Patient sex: M
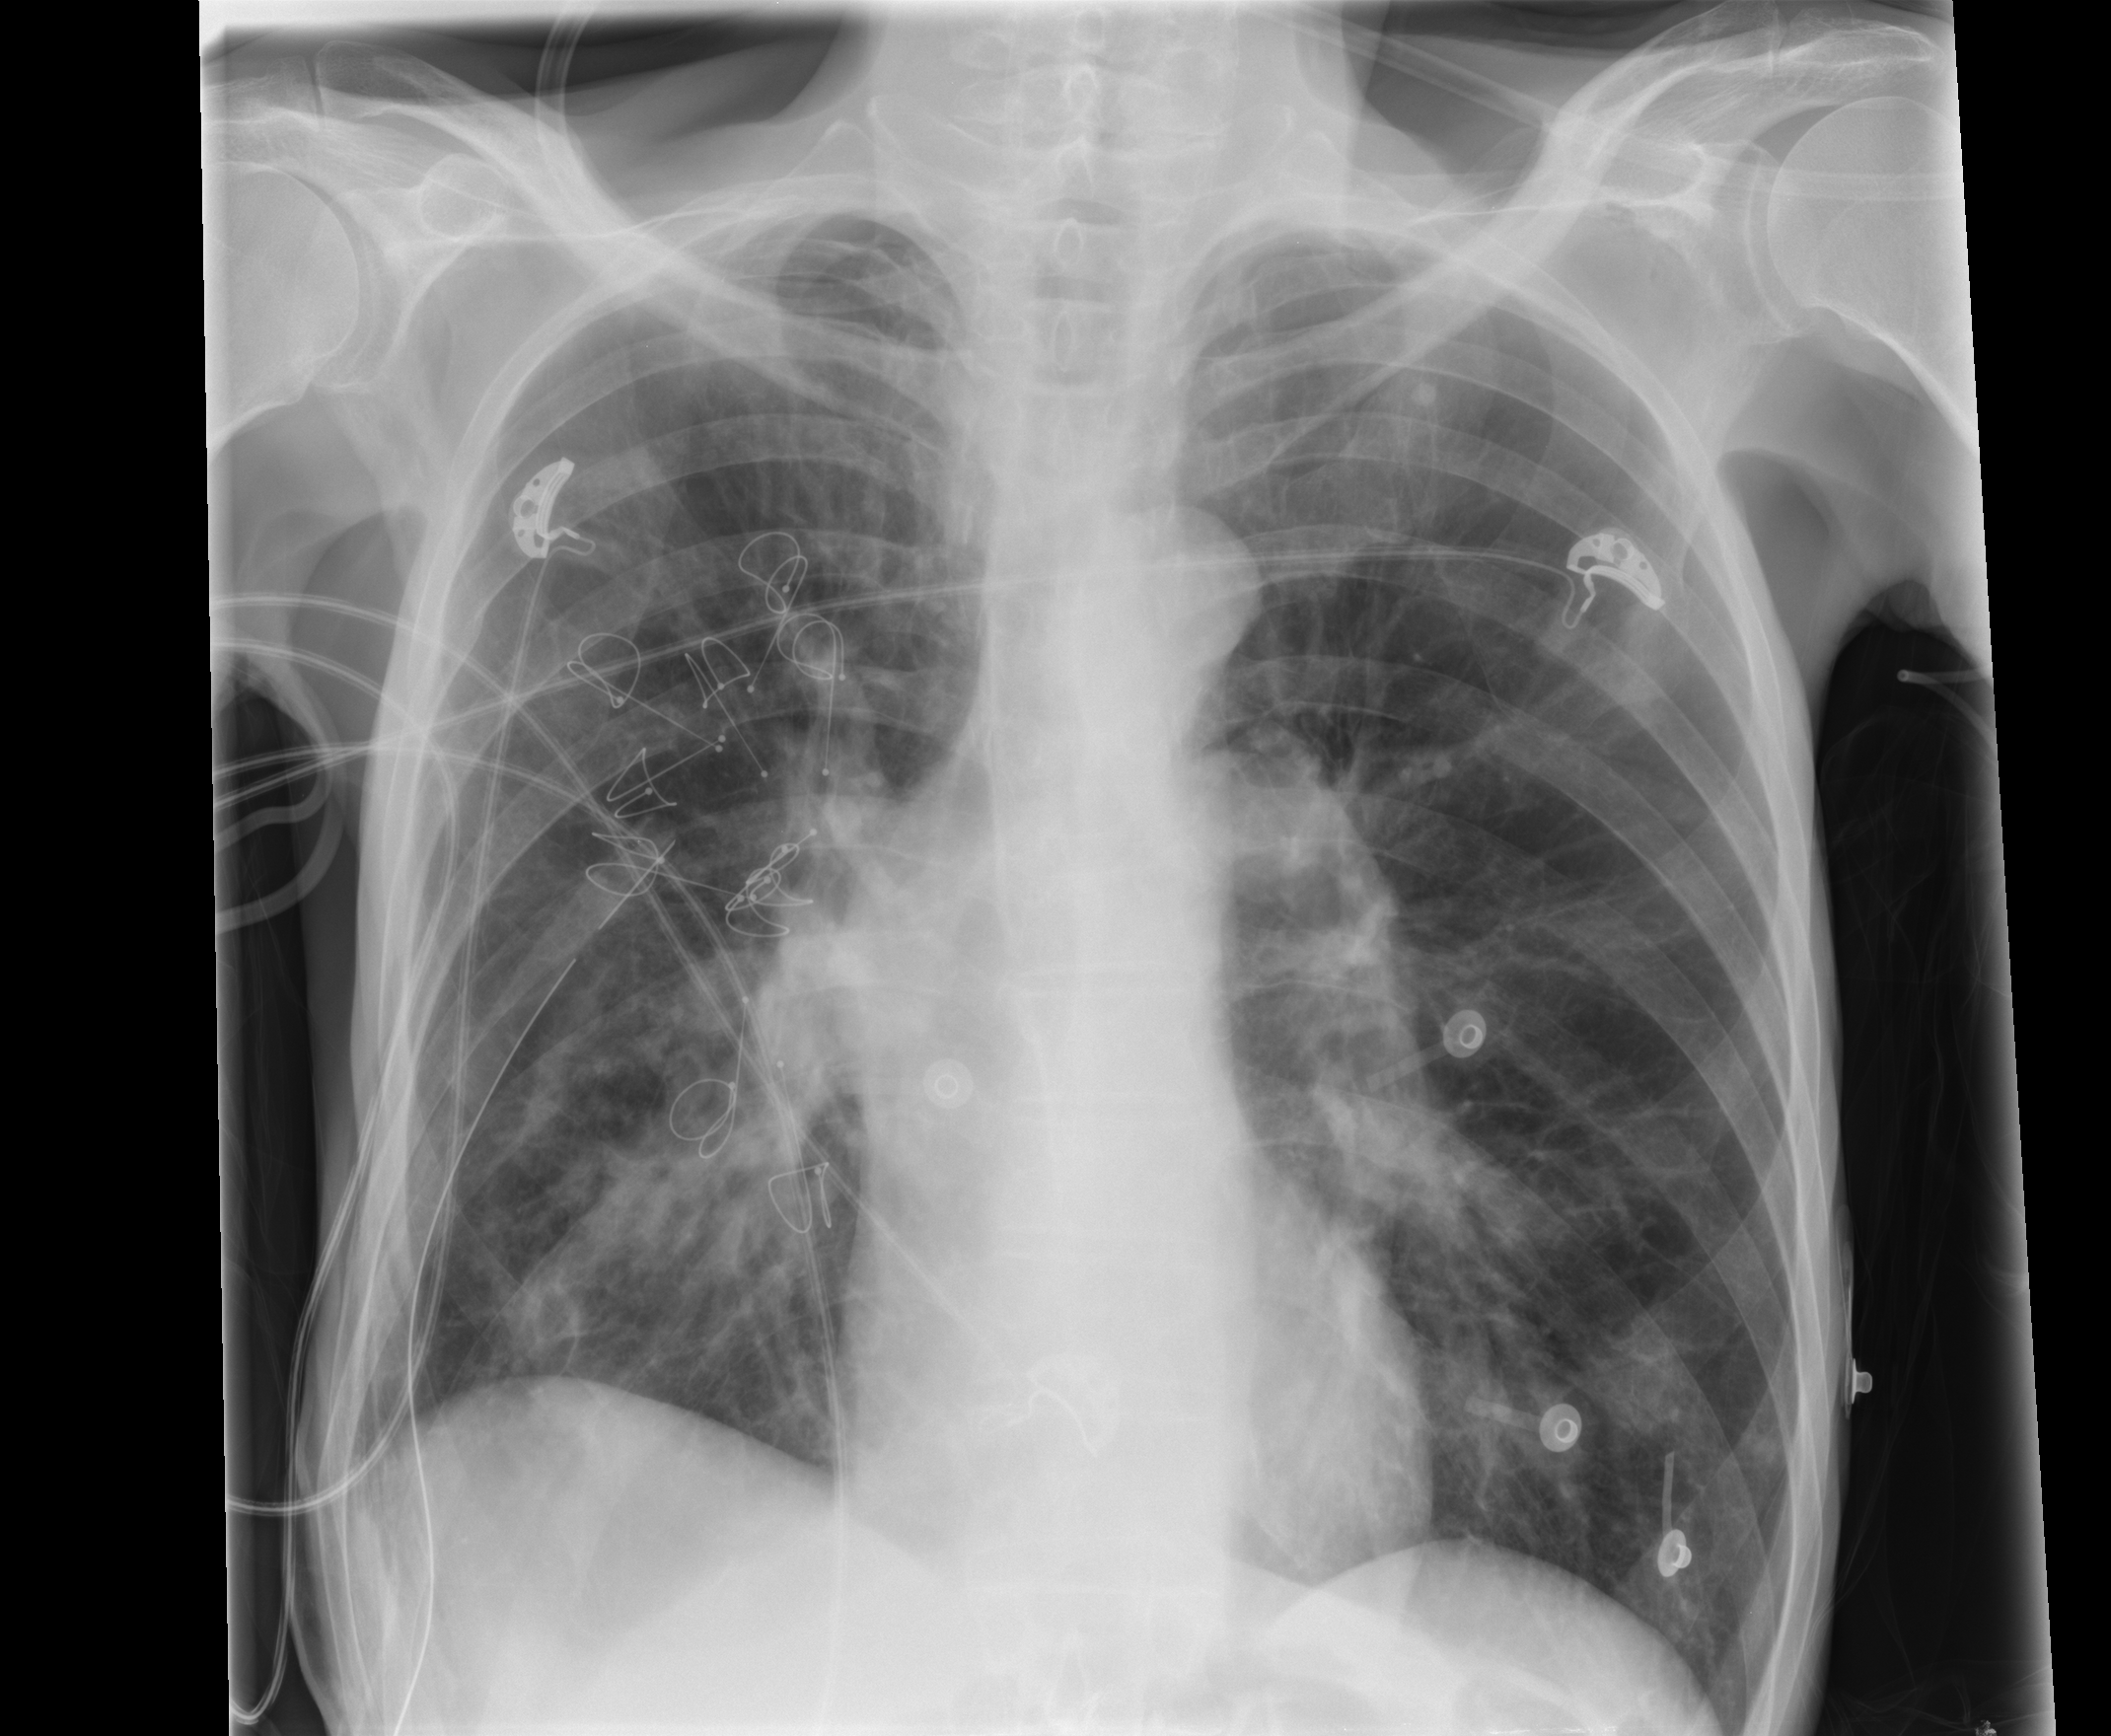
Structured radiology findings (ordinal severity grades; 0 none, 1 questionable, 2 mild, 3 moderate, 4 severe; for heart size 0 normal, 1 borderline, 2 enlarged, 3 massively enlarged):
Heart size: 0
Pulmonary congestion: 0
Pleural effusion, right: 0
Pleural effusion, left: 0
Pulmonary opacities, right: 2
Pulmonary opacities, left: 0
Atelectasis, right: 2
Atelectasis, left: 0